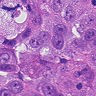
Metastatic tissue present: yes